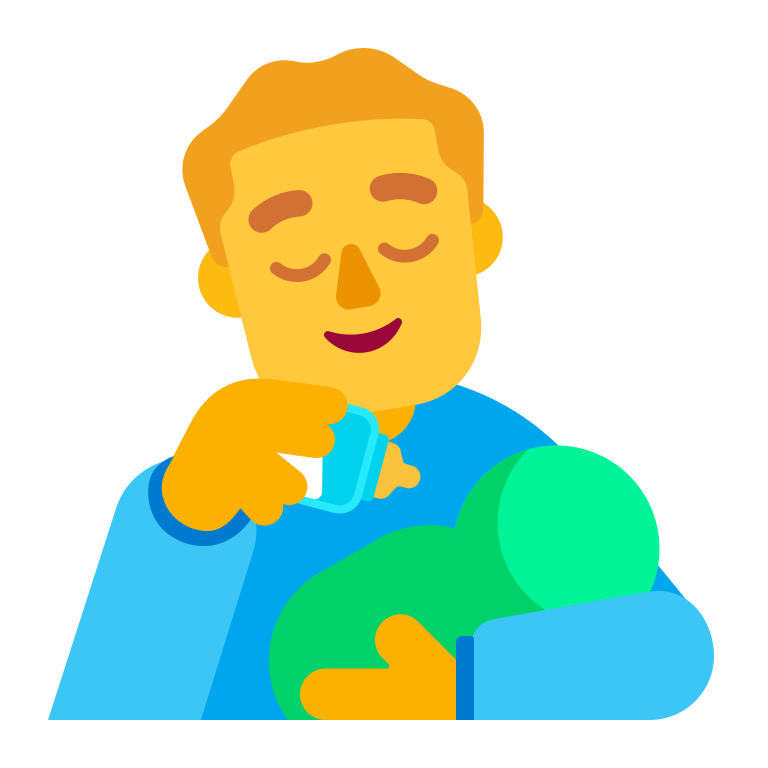
man feeding baby flat default